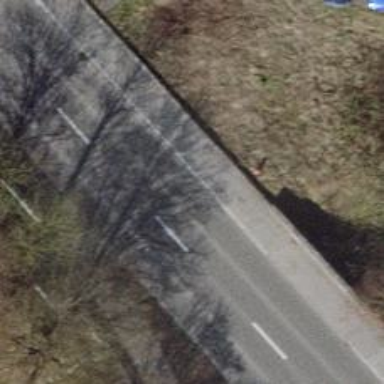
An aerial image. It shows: Secondary road on asphalt bridge.